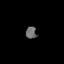
Tissue: lung
Cell type: Epithelial cells
Senescence score: 0.1825
Nuclear area (px): 132
Mean DAPI intensity: 102.553